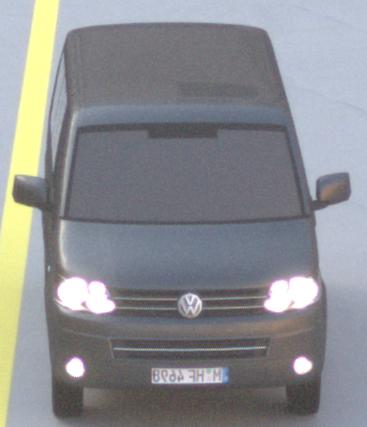
Make: VW Commercial Vehicles (Nutzfahrzeuge)
Model: T5 Multivan 2.0
Detailed model: T5 Multivan
Model produced from: 2009/09
Model produced until: 2013/06
Doors: 4
Color: gray
Road condition: dry road
Daytime: sunrise or sunset
Contrast: low contrast